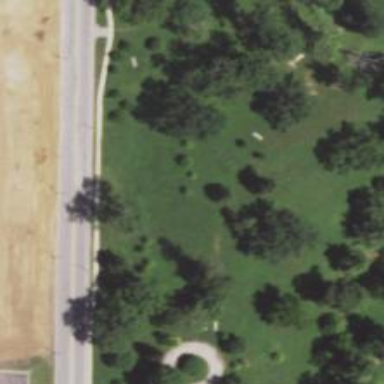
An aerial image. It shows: Disc golf hole.